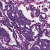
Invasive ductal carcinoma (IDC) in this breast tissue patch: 1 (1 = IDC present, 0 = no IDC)